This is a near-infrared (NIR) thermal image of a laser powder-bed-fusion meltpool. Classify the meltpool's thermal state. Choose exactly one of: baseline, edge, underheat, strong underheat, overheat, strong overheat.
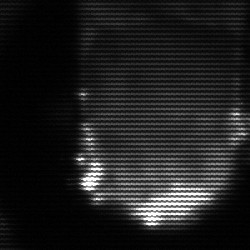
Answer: baseline